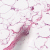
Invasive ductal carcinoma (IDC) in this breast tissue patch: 0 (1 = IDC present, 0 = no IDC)